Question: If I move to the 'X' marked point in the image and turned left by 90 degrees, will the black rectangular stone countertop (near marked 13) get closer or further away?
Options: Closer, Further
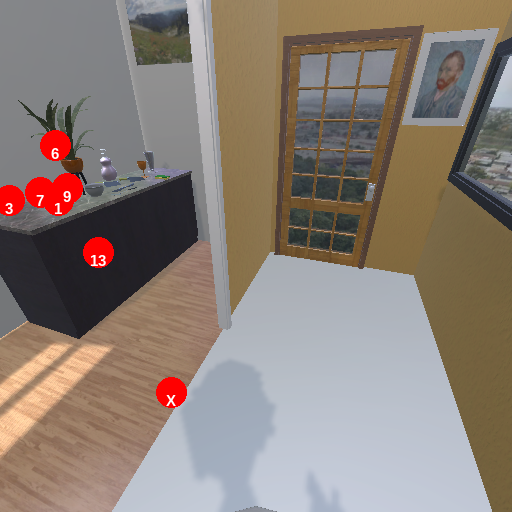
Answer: Closer